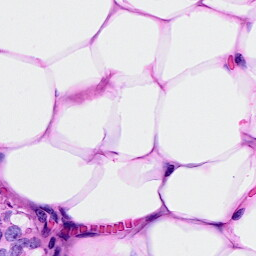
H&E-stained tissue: Breast